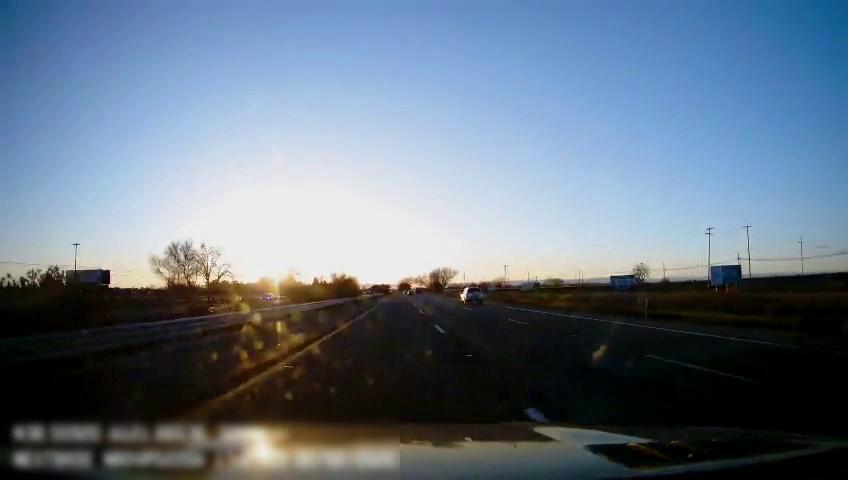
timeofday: Day
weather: Sunny
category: Drivable Space
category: Vehicles | SUV
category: Lanes | Alternate Lane
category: Lanes | Current Lane
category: Lanes | Current Lane
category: Lanes | Alternate Lane
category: Traffic | Signs
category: Traffic | Signs
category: Traffic | Signs